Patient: sex F, age 58
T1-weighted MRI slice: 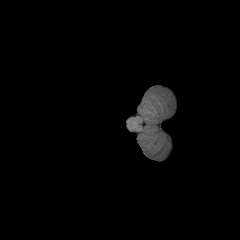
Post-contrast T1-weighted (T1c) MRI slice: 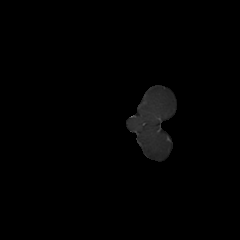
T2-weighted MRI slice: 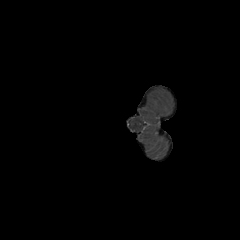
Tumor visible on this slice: no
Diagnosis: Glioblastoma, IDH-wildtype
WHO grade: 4